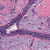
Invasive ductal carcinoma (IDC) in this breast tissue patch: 1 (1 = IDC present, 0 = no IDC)